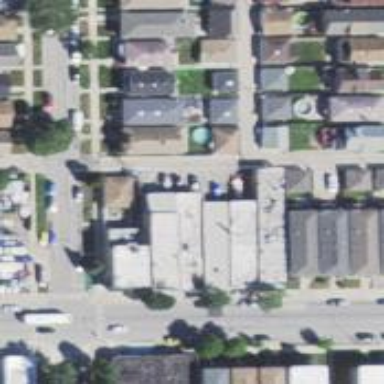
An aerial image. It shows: Alley classified as service road.